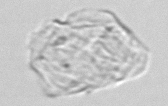
Label: detritus_transparent